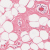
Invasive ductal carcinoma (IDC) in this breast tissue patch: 0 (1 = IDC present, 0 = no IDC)